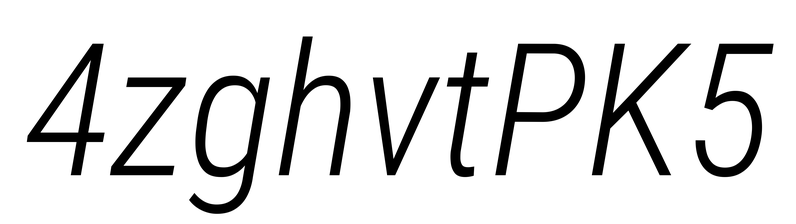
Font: Roboto-Italic_Condensed_Light_Italic